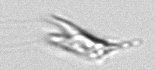
Label: Chrysochromulina_lanceolata